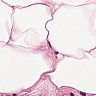
Metastatic tissue present: no